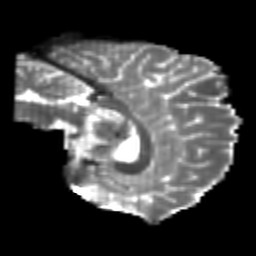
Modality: T2w
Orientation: sagittal
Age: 24
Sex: male
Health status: healthy
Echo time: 0.074 s